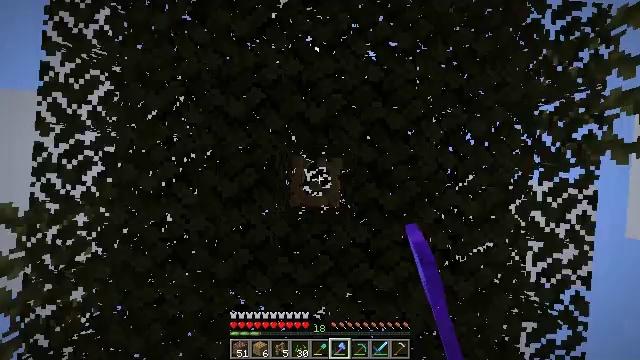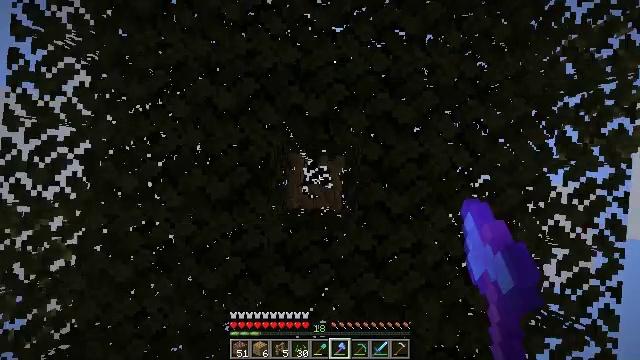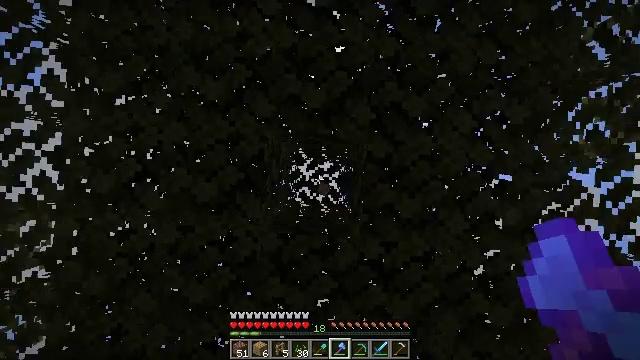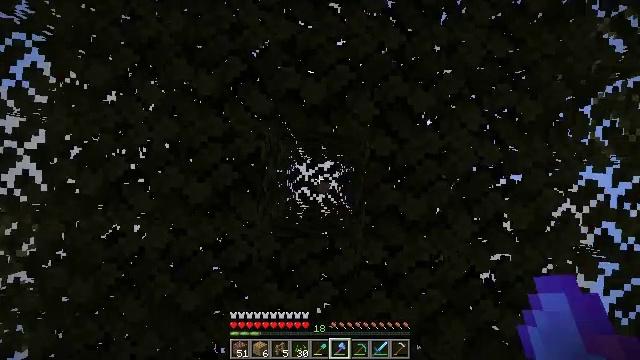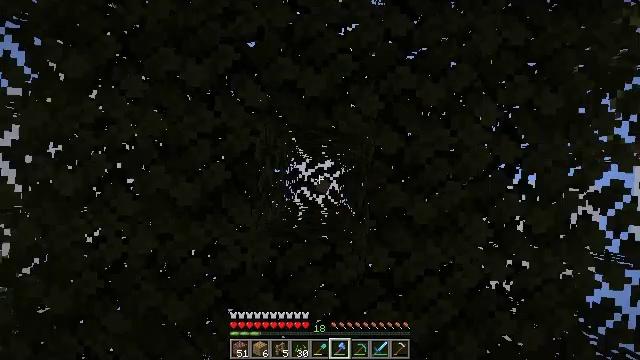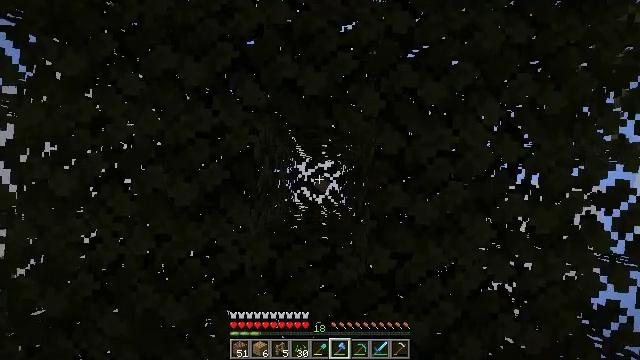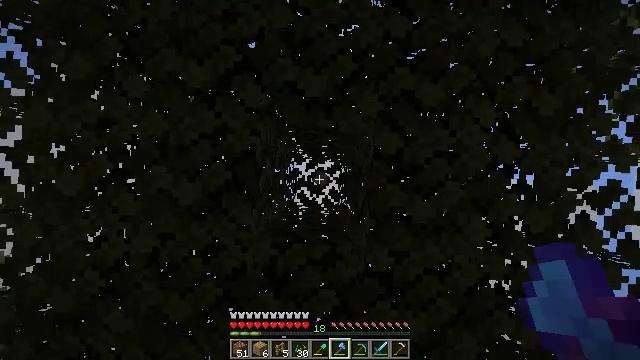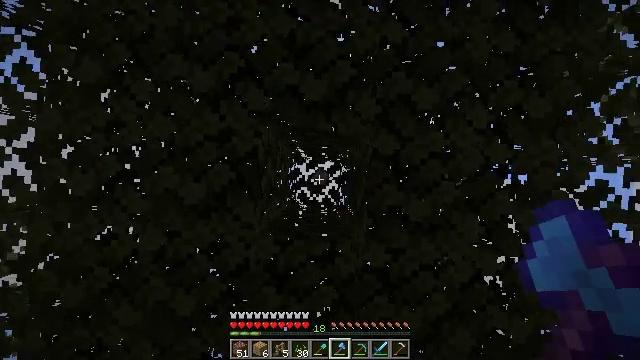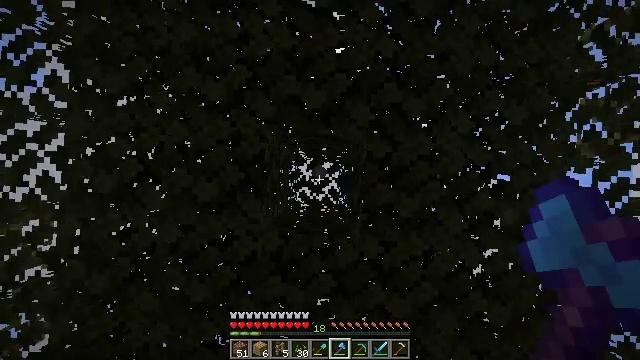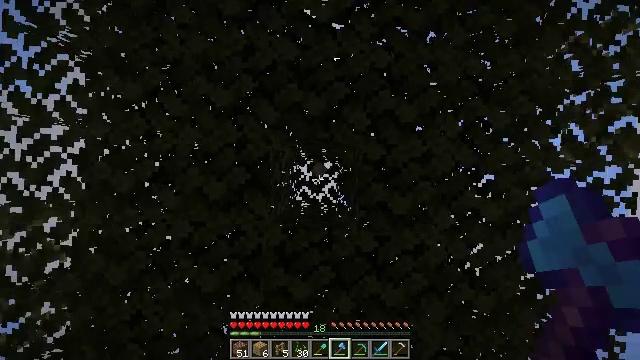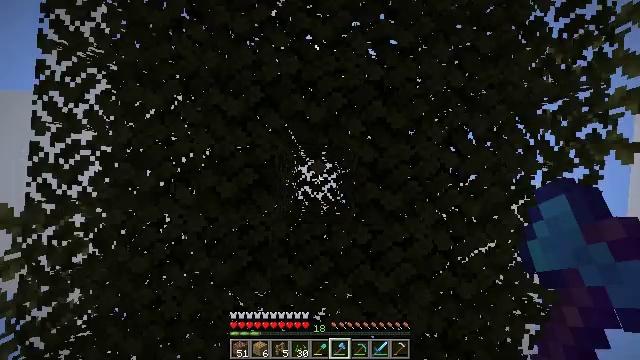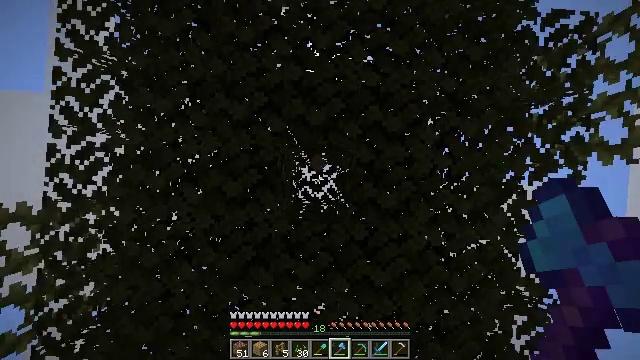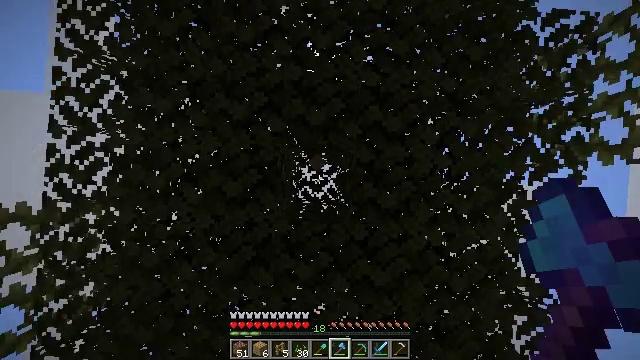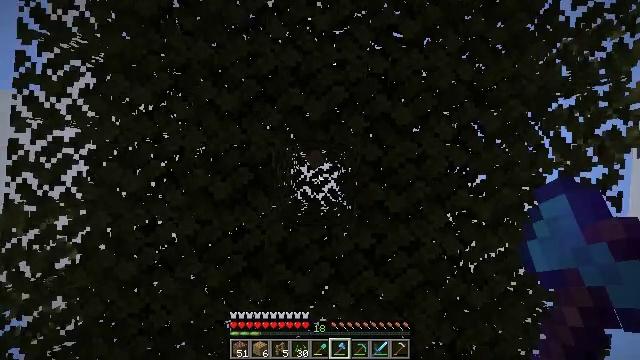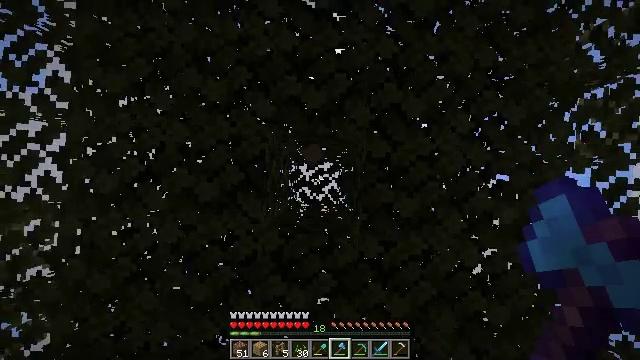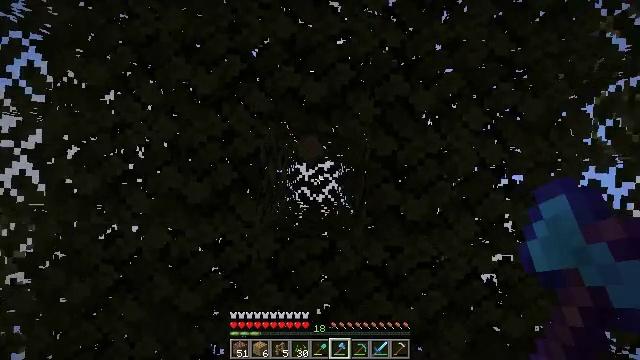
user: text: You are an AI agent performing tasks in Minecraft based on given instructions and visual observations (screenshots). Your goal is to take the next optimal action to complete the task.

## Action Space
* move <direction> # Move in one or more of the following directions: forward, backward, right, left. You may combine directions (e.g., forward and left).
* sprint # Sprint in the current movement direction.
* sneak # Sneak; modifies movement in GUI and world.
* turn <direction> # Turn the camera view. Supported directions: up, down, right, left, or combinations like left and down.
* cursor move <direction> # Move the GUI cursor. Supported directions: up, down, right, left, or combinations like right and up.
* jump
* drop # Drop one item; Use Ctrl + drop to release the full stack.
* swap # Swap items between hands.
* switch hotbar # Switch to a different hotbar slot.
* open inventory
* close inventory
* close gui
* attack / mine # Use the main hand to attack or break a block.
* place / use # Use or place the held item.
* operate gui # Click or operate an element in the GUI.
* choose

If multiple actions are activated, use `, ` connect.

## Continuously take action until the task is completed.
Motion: motion action
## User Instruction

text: Left-click to destroy the oak fence.
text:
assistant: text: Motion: attack / mine, jump
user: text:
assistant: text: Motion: attack / mine, jump
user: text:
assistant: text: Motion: attack / mine, jump
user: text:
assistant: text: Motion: attack / mine, jump
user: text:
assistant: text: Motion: attack / mine, jump
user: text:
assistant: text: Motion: attack / mine, jump
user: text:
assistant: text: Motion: attack / mine, jump
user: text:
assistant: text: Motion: attack / mine, jump
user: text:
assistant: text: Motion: attack / mine, jump
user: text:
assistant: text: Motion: attack / mine, jump
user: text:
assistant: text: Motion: jump
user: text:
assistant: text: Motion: jump
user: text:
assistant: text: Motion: no_op
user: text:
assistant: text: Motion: no_op
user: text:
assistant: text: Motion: no_op
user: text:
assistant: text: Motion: no_op
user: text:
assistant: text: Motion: no_op
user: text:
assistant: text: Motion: no_op
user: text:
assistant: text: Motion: no_op
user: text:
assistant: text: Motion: no_op
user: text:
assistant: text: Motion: no_op
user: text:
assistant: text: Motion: no_op
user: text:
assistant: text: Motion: no_op
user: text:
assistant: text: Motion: no_op
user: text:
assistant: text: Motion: no_op
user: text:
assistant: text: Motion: turn left and down
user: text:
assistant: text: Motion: turn left and down
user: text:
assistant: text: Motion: turn left and down
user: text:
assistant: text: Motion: turn left and down
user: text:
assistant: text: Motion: turn left and down